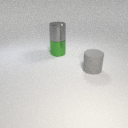
large green metal cylinder to the left of large gray rubber cylinder